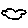
Label: cloud